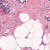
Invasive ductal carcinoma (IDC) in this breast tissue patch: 1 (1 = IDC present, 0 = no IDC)